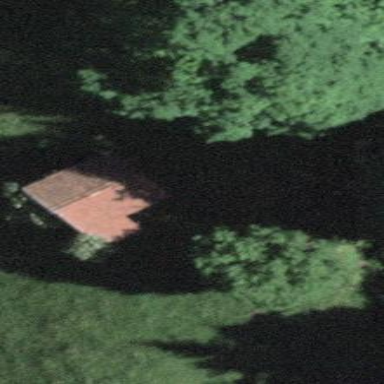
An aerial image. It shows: Barn.